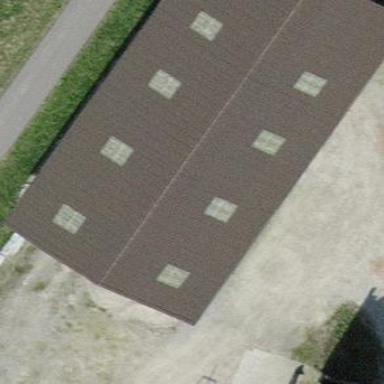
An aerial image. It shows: Rural barn.